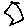
Label: hexagon